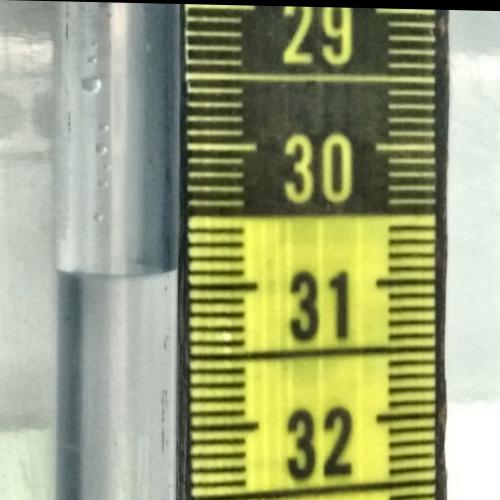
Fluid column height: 30.9 cm